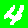
Digit: 4